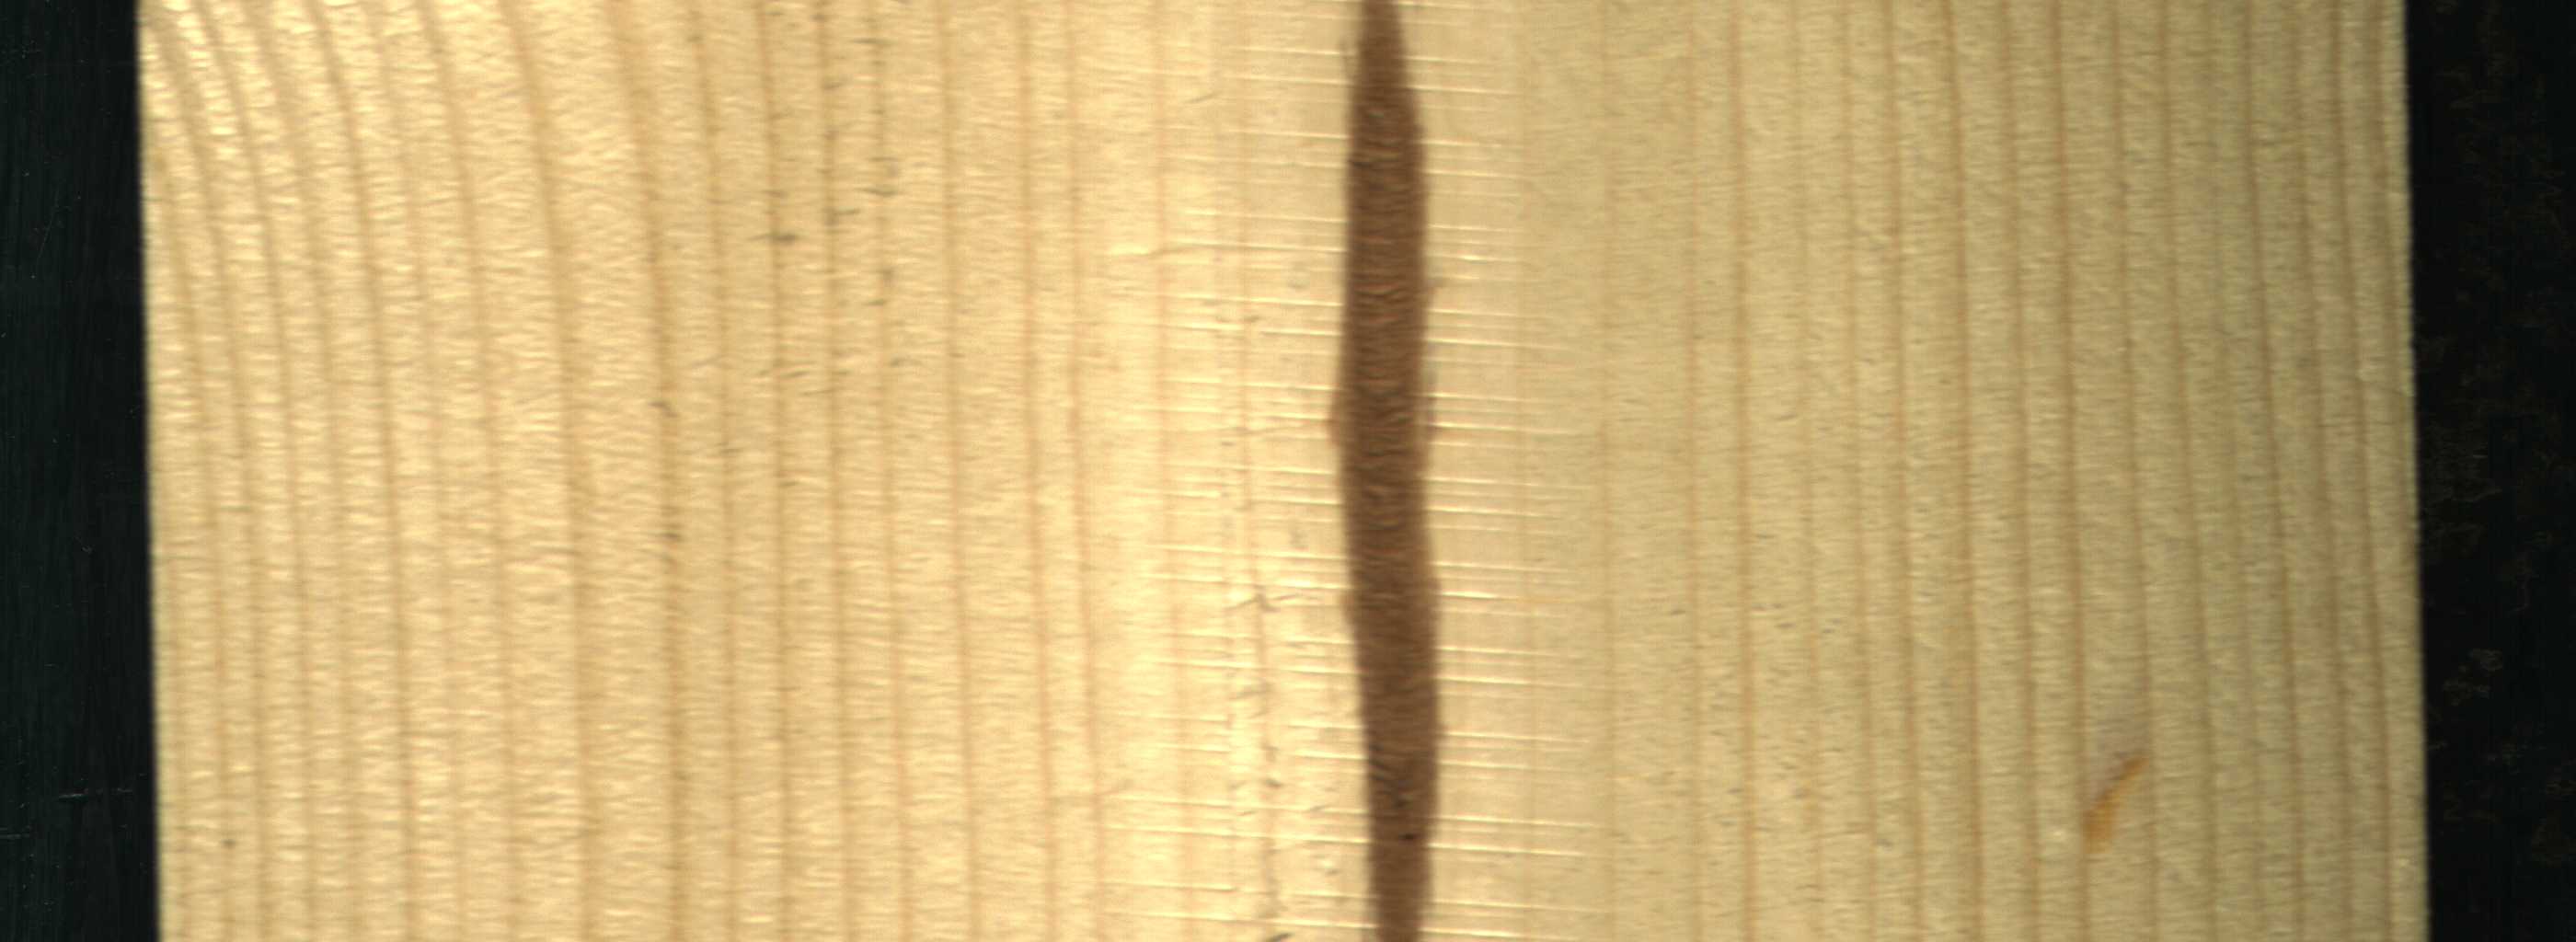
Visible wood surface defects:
Marrow
resin